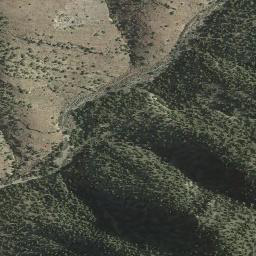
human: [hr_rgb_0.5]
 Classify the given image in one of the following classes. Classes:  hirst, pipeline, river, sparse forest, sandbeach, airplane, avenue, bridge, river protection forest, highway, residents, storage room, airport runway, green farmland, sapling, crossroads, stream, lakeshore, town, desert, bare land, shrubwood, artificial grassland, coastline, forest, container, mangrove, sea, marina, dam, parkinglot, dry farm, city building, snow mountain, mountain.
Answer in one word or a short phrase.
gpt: mountain